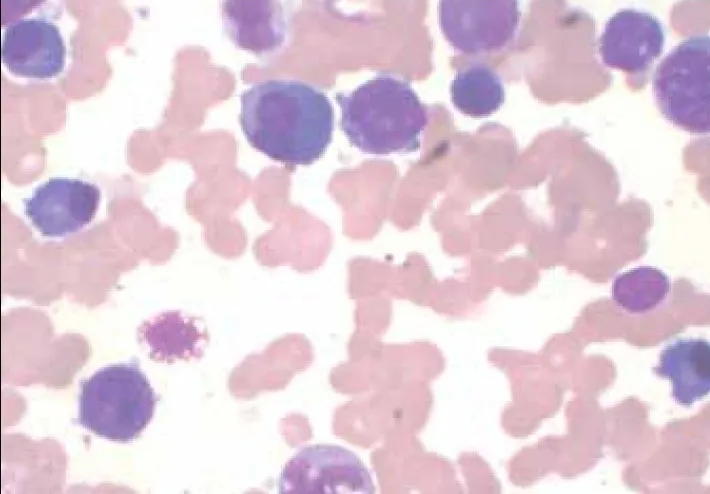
Bone marrow aspirate: Blast cells are seen along with many plasma cells (acute myelomonocytic leukemia) (Giemsa stain, 100x).
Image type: pathology (giemsa)